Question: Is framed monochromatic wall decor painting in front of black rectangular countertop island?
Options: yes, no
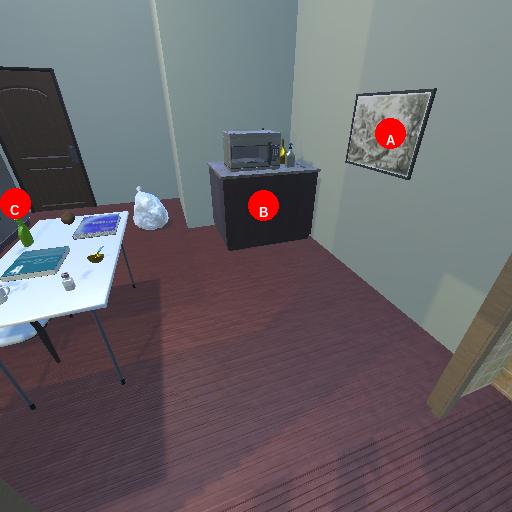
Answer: yes